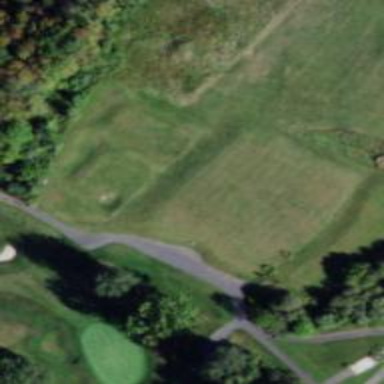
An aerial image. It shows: Path designated for golf carts.